Question: I'm trying to vertically centre an image and some text in the middle of a single div (like the logo and site name at the top of the webpage). The image will be on the left with some padding around it, and the text will be right next to the image and also positioned vertically centrally in the div.
This image visualises the outcome:
>
I've tried many codes from all over the internet, but can't get it to work. Any help would be highly appreciated. Thanks!
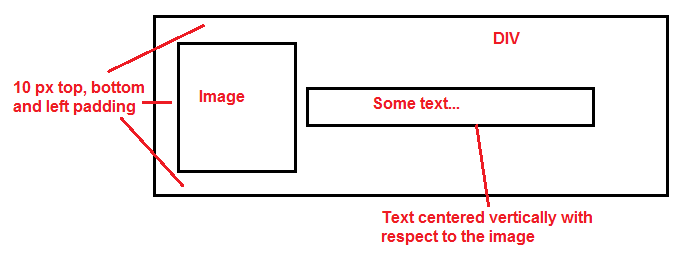
Answer: <URL>
---
When you are using a '<h1>' tag you should add the following to your '<h1>' tag:
'''
display: inline;
vertical-align: middle;
'''
<URL>
<URL> *added*
Just adding 'display: inline-block;' will not position the text correctly.